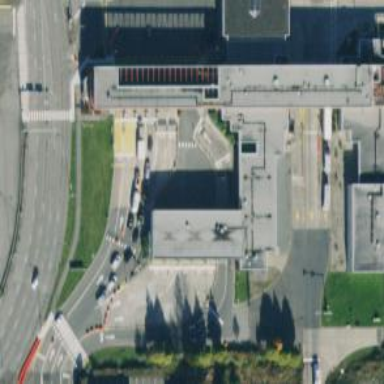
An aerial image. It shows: Border control barrier.